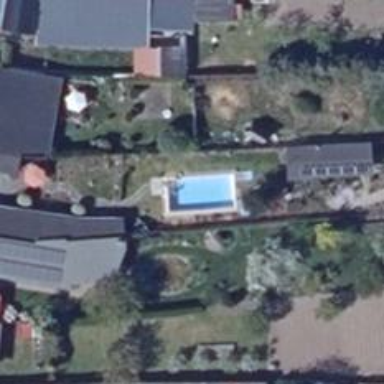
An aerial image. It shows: Swimming pool located in leisure land.